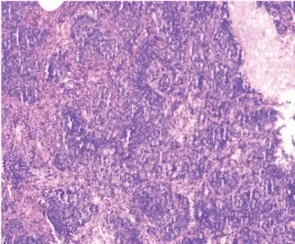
Pathological findings for the patient. (C) Immunohistochemistry of lung metastasis, H&E, x100.
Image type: pathology (h&e)